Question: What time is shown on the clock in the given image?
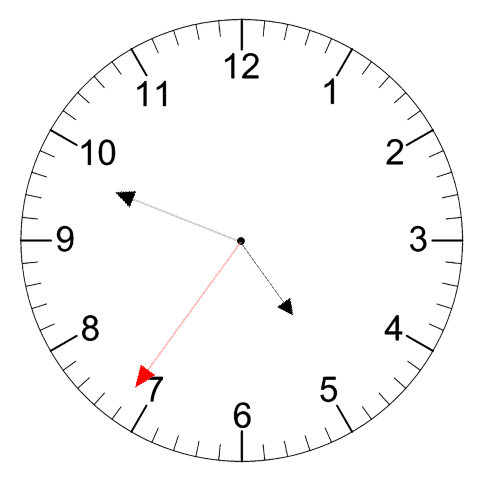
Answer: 04:48:36